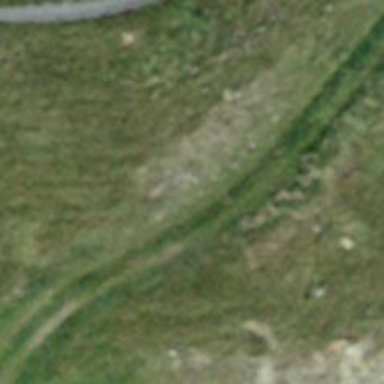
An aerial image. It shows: Grass track with grade 5 tracktype.